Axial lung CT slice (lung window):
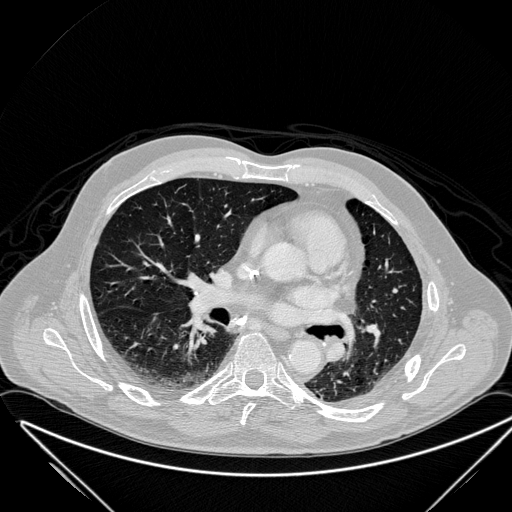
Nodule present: no